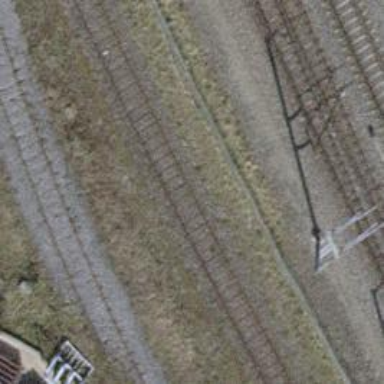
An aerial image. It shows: Single-track spur railway line.